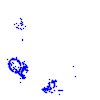
Particle: pion